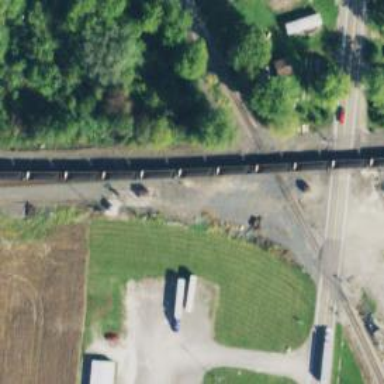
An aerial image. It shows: Junction on the railway.